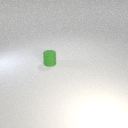
small green rubber cylinder